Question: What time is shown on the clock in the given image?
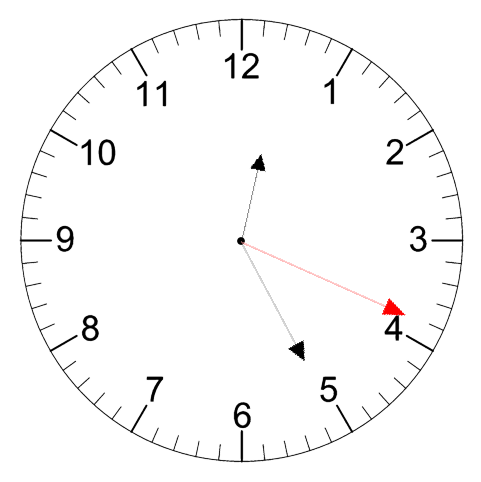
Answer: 12:25:19